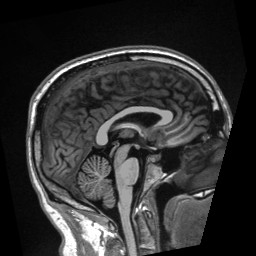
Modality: T1w
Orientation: sagittal